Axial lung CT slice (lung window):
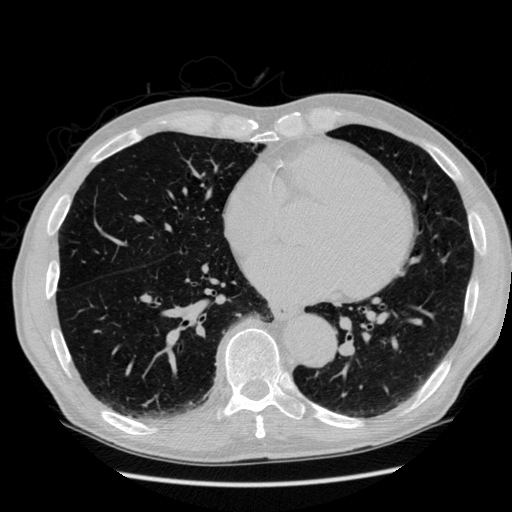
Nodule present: no